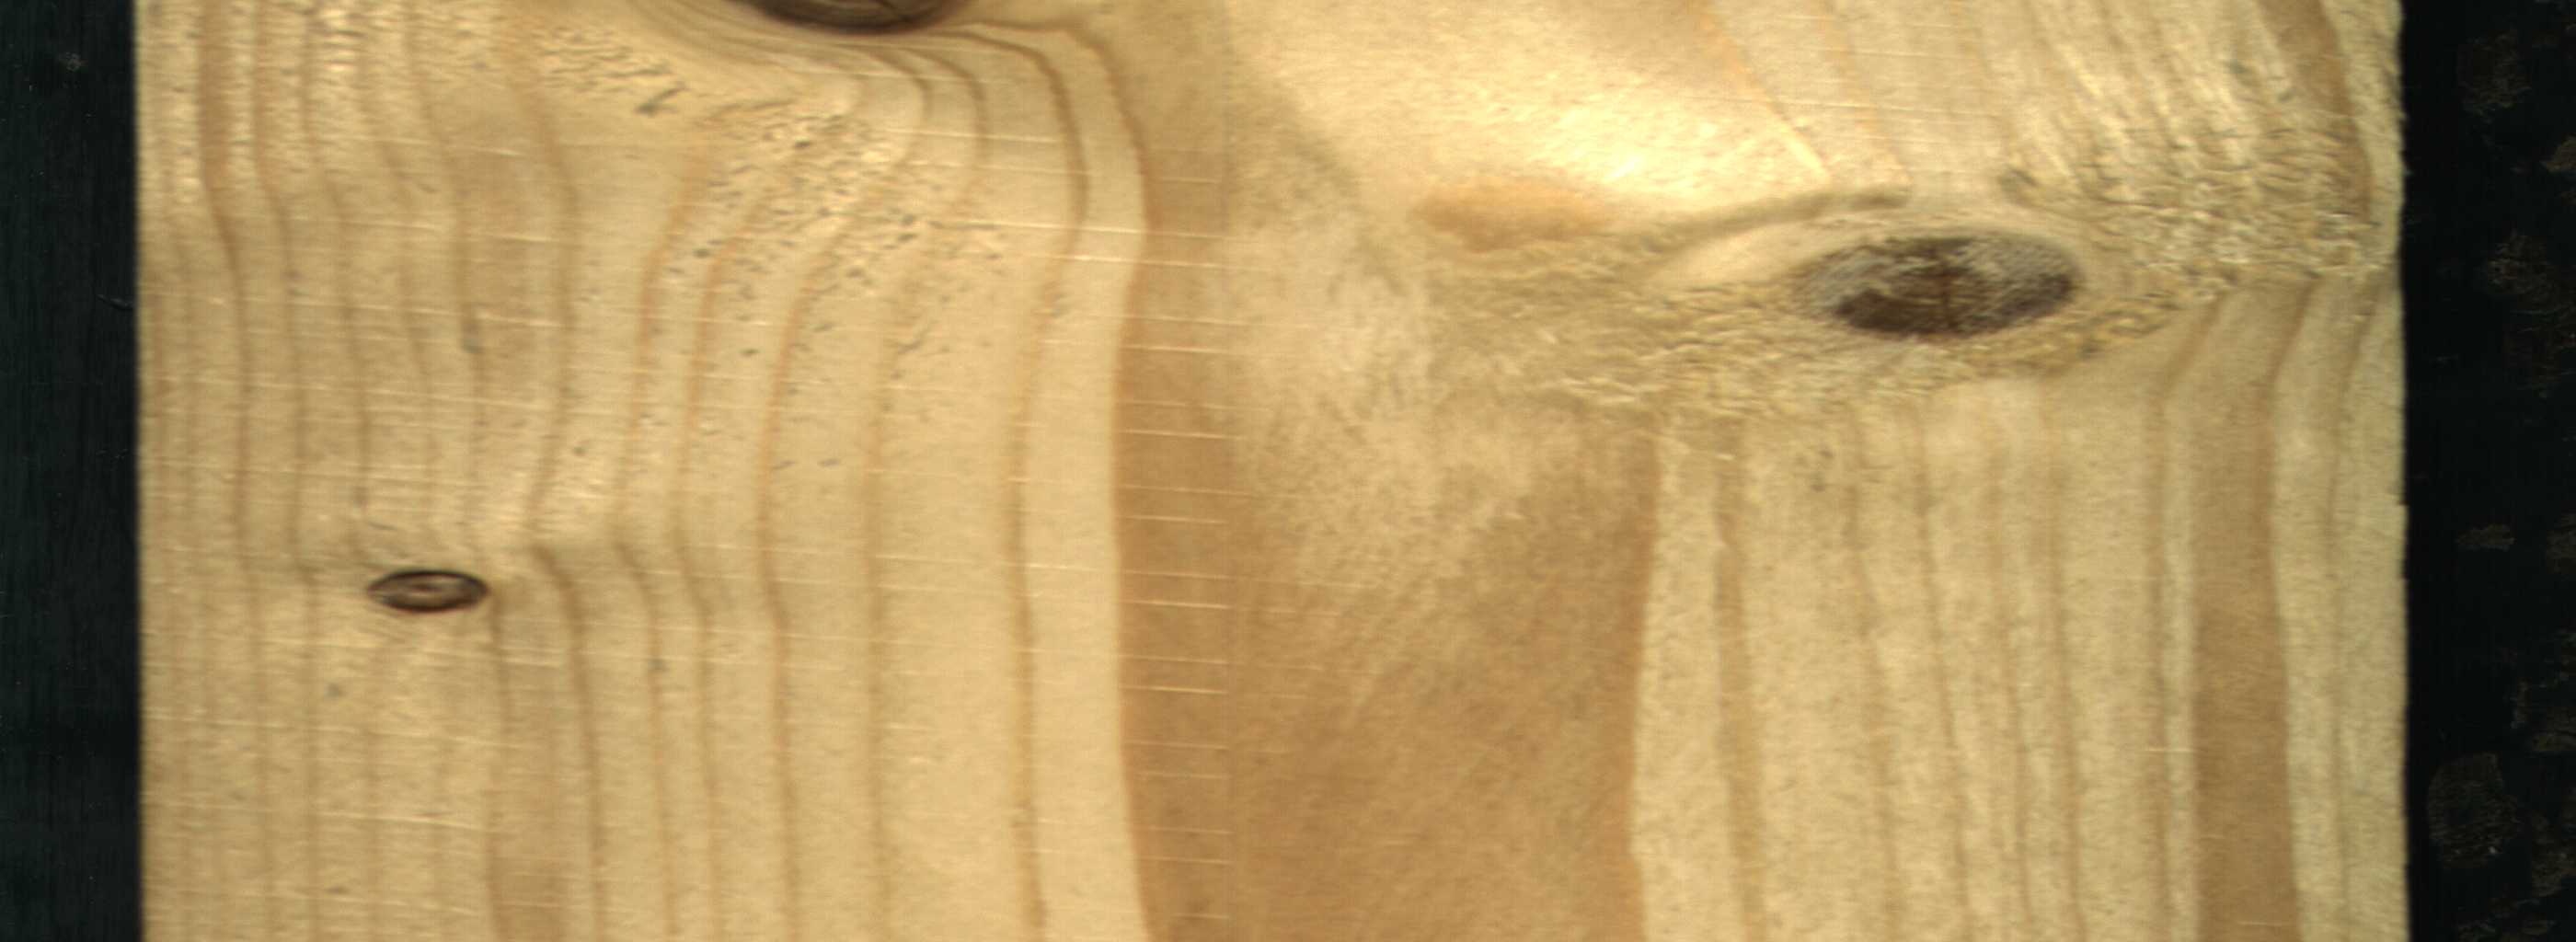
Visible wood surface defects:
Dead_Knot
Dead_Knot
Live_Knot